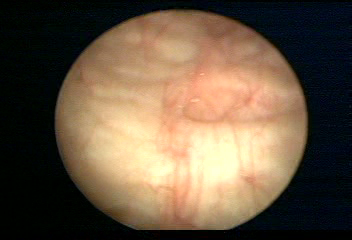
Modality: WLC
Class: Normal mucosa
Bladder cancer association: No